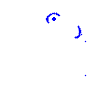
Particle: proton